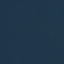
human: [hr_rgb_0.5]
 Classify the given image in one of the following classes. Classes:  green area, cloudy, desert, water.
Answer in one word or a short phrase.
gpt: water